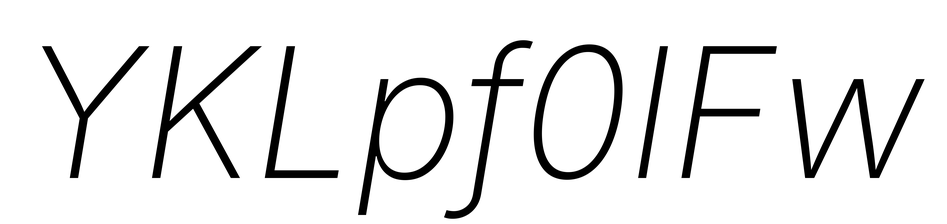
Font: Inter-Italic_ExtraLight_Italic